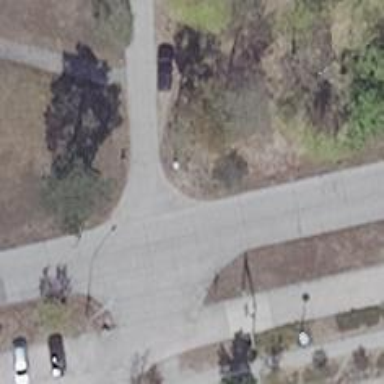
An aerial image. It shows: Residential road paved with concrete.